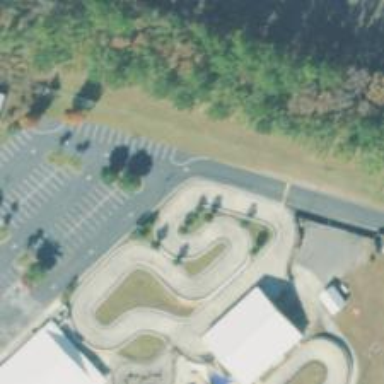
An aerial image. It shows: Karting raceway for sports activities.